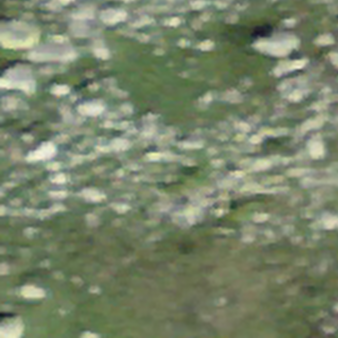
Label: other